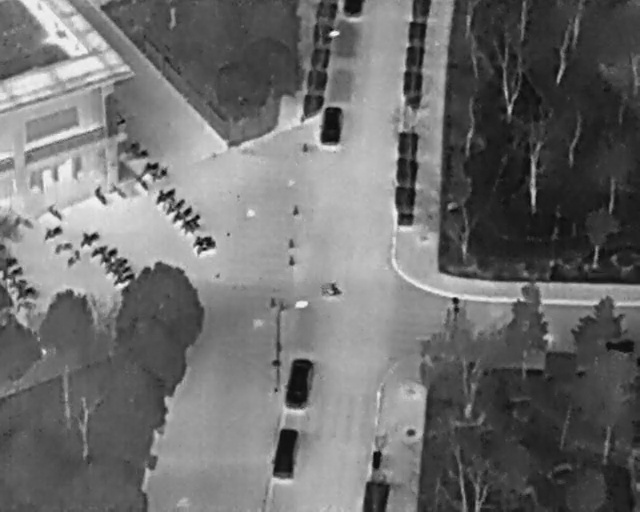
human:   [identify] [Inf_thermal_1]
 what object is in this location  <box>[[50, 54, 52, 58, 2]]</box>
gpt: <ref>1 medium bicycle at the center</ref>

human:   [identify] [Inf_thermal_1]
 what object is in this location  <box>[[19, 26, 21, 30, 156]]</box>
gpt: <ref>1 small bicycle at the top left</ref>

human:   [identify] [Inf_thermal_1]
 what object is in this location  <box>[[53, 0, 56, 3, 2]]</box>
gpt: <ref>1 small car at the top</ref>